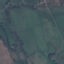
Label: HerbaceousVegetation